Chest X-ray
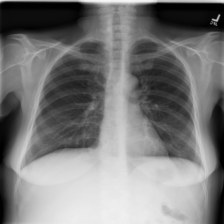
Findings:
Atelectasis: negative
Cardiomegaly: negative
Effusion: negative
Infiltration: negative
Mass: negative
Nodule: negative
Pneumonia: negative
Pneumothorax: negative
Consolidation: negative
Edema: negative
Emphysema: negative
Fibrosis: negative
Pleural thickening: negative
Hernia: negative